Aerial crown-view tile of a tropical tree (Barro Colorado Island, Panama), acquired 20250124:
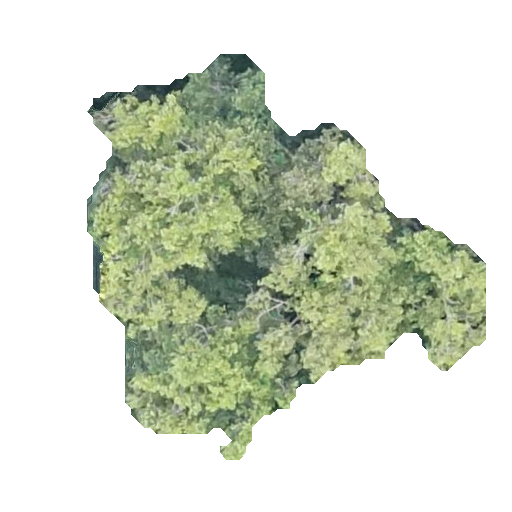
Species: Beilschmiedia tovarensis
GBIF accepted scientific name: Beilschmiedia tovarensis
Crown area: 143.872 m²